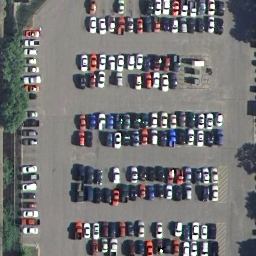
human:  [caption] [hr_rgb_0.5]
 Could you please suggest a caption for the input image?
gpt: Many cars closed to each other in the parking lot .

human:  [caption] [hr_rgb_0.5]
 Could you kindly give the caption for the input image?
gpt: Lots of cars parked in lines in the parking lot .

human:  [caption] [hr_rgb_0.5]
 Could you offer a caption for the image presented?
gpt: It is a parking lot with many cars densely arranged .

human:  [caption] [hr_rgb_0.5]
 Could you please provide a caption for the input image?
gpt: Lots of cars closed to each other in the parking lot .

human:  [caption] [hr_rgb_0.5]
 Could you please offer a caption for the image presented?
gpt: Many cars densely arranged in the parking lot .